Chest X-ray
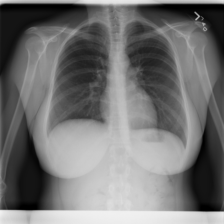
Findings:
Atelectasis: negative
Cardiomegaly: negative
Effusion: negative
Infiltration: negative
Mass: negative
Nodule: negative
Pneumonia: negative
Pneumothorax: negative
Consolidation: negative
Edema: negative
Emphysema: negative
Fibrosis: negative
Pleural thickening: negative
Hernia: negative